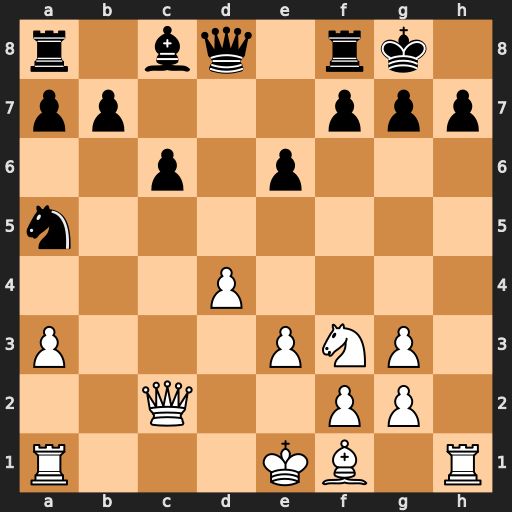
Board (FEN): r1bq1rk1/pp3ppp/2p1p3/n7/3P4/P3PNP1/2Q2PP1/R3KB1R
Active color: w
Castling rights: KQ
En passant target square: -
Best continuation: Qxh7#